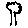
Label: tree